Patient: sex M, age 24
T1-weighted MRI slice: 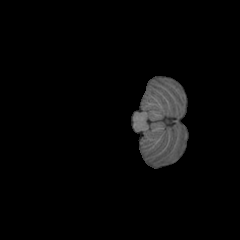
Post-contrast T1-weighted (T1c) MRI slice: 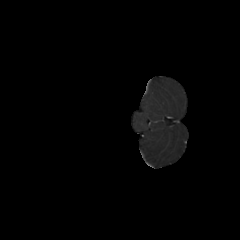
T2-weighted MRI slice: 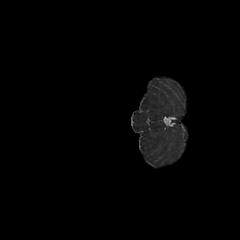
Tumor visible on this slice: no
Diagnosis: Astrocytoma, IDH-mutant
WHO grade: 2